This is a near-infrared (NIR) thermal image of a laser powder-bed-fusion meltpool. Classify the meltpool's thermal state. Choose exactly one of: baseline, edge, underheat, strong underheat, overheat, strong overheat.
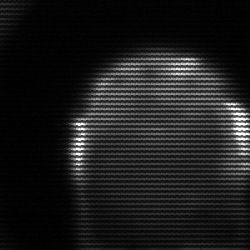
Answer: edge